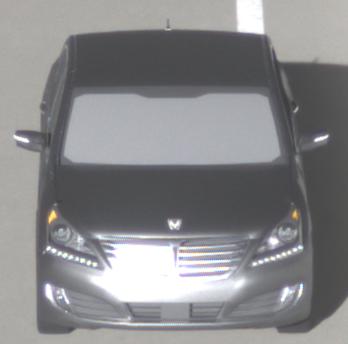
Make: Hyundai
Model: Equus
Detailed model: Gen. 2 VI
Model produced from: 2009
Model produced until: 2016
Doors: 4
Color: gray
Road condition: wet road
Daytime: sunrise or sunset
Contrast: high contrast